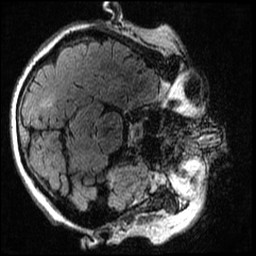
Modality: T2w
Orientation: axial
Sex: female
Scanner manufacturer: ge
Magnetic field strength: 3 T
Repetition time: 6 s
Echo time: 0.1291 s